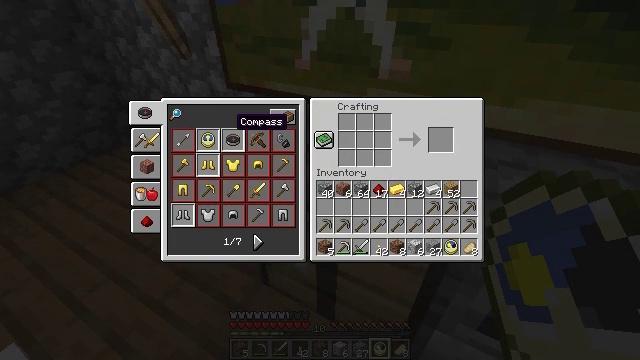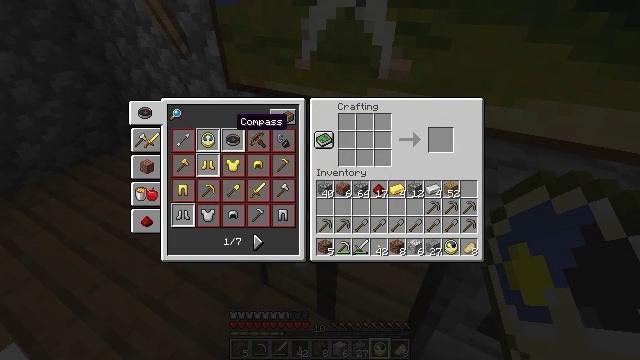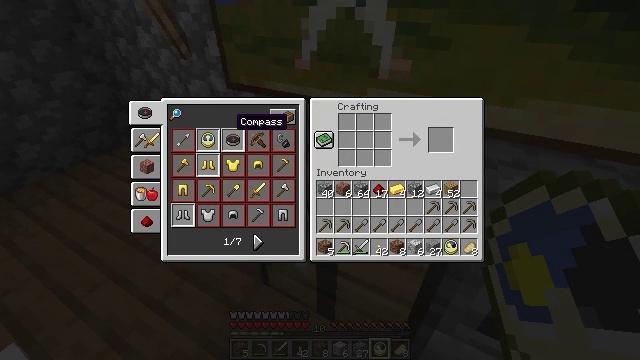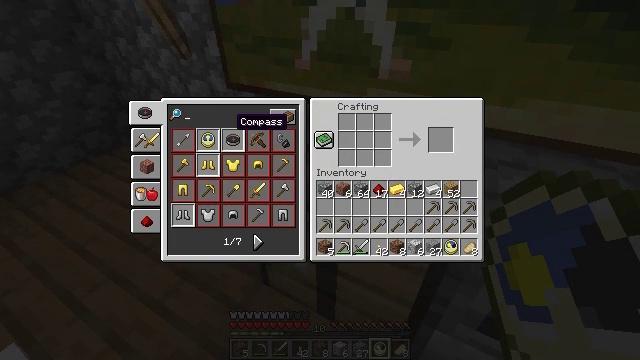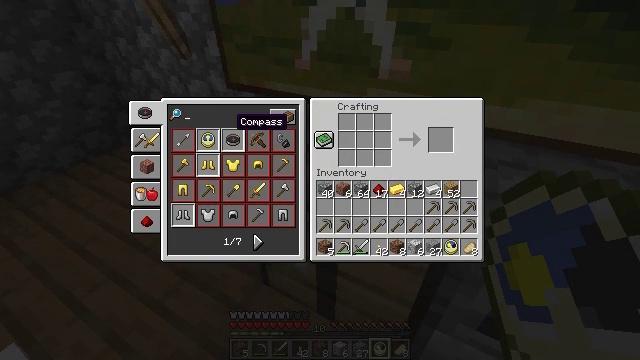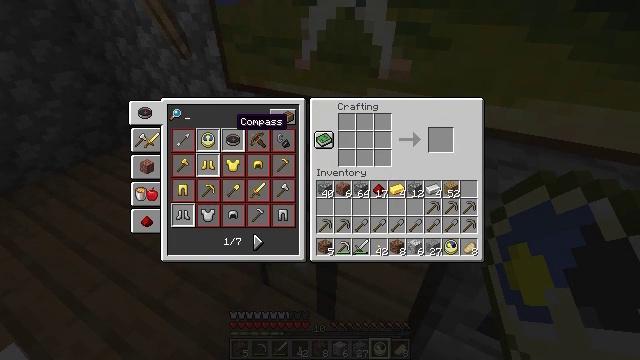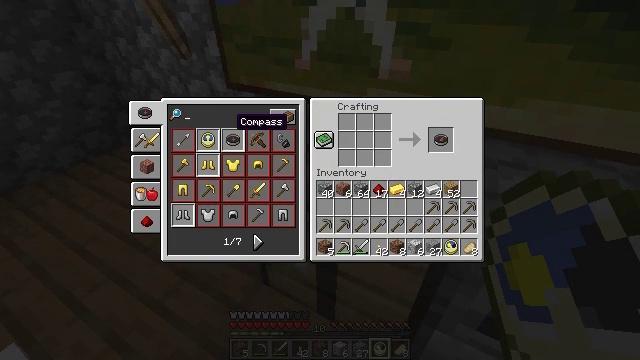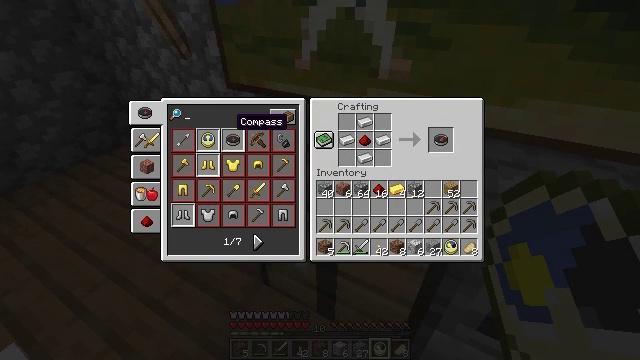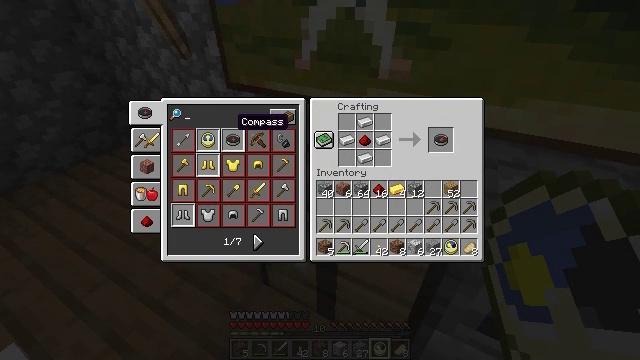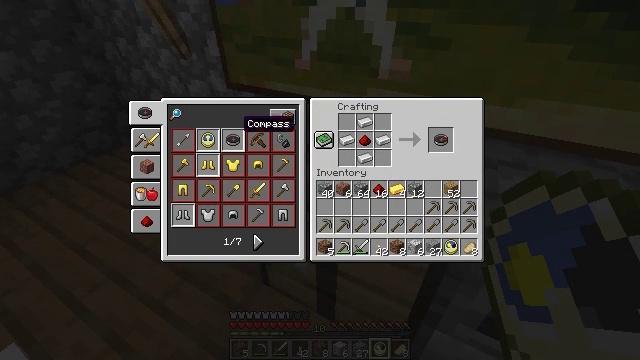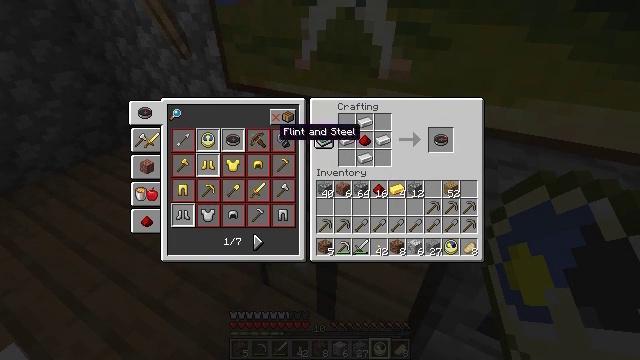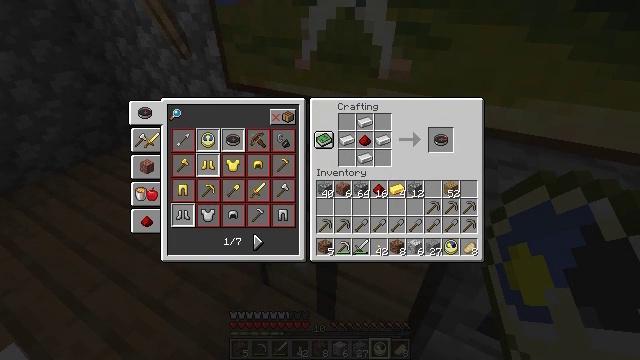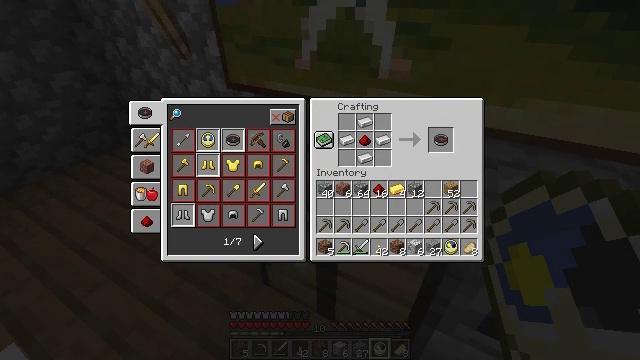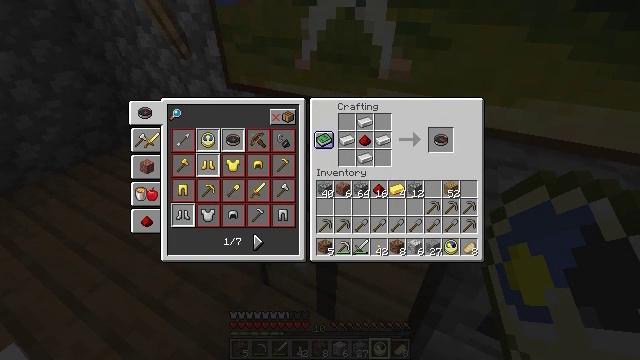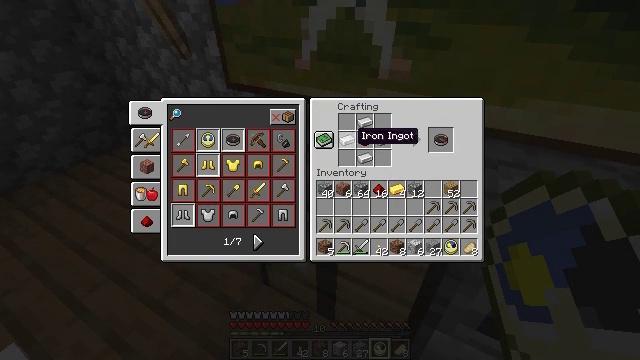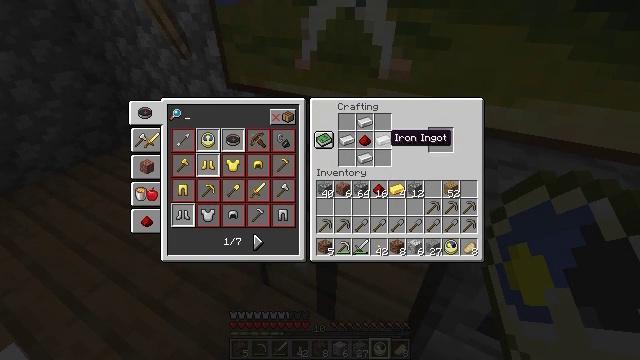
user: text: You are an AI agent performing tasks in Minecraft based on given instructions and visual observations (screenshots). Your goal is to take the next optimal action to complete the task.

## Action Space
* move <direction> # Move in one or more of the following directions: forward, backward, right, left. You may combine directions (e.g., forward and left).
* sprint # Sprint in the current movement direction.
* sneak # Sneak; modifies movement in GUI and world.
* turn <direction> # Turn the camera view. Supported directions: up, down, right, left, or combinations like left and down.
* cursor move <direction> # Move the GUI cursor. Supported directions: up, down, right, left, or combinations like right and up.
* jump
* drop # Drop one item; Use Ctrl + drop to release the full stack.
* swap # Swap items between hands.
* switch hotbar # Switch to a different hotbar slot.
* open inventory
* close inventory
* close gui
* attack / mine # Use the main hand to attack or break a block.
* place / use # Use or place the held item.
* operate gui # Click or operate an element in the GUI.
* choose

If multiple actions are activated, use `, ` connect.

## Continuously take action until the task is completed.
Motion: motion action
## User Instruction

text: Create a compass using the crafting table.
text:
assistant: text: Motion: operate gui
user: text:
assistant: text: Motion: operate gui
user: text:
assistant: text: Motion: operate gui
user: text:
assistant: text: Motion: no_op
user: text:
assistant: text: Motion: no_op
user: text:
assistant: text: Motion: no_op
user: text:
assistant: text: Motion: no_op
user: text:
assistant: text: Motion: no_op
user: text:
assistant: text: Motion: no_op
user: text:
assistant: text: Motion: cursor move right and down
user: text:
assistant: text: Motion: cursor move right
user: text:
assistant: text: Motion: no_op
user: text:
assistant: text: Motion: cursor move right
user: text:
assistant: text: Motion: cursor move right
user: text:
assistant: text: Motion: cursor move right
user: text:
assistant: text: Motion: cursor move right
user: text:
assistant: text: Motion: no_op
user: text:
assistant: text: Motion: no_op
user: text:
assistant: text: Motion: no_op
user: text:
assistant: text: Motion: no_op
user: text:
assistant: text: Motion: no_op
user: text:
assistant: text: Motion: no_op
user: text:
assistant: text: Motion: no_op
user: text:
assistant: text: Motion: no_op
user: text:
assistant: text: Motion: no_op
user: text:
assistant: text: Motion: no_op
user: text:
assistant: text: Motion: no_op
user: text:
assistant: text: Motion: no_op
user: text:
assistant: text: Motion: no_op
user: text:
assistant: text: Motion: no_op